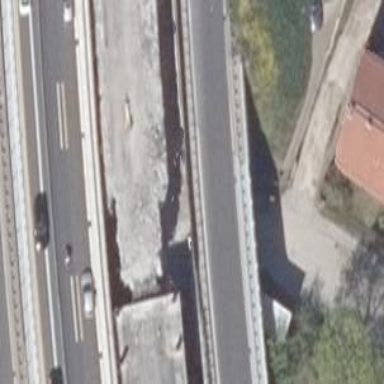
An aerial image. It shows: Trunk link highway bridge.